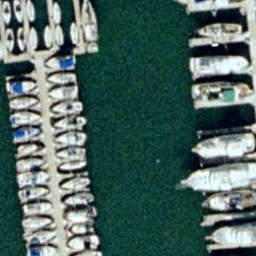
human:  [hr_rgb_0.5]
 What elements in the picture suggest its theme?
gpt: harbor